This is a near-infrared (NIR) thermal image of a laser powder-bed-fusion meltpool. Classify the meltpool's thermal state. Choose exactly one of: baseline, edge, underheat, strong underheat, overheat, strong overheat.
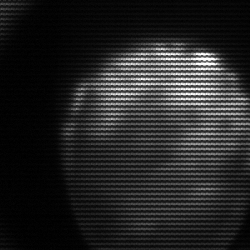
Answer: edge